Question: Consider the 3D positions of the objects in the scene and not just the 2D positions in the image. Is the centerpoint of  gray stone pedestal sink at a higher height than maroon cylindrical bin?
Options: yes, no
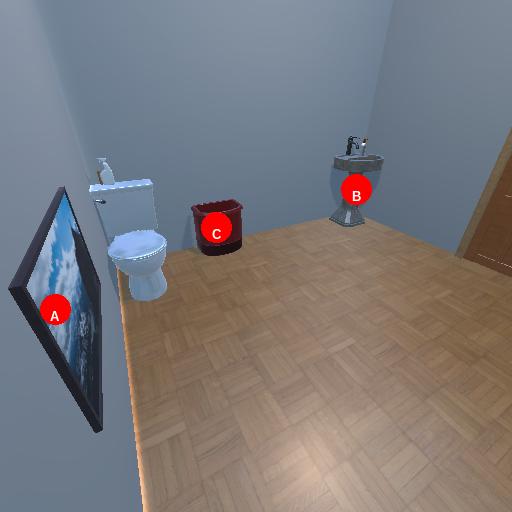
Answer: yes